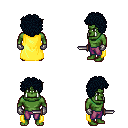
a pixel art fantasy rpg character, male body template, orc, green skin, yellow cape, magenta pants, raven curly afro hairstyle, metal gloves, dagger, four views (front, back, left, right), 2x2 character sprite sheet, small pixel art, hard edges, no anti-aliasing